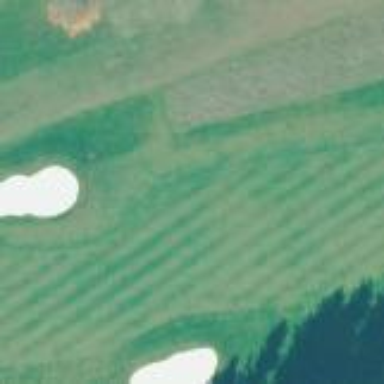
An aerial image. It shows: Grassy area designated as golf fairway.